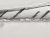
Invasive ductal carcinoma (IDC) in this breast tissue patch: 0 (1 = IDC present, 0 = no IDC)